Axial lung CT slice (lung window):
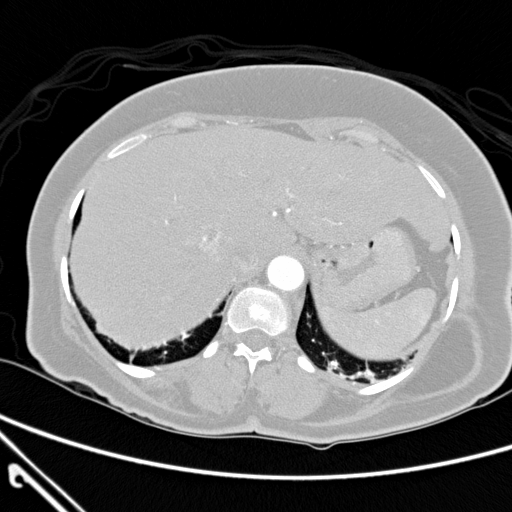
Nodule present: no